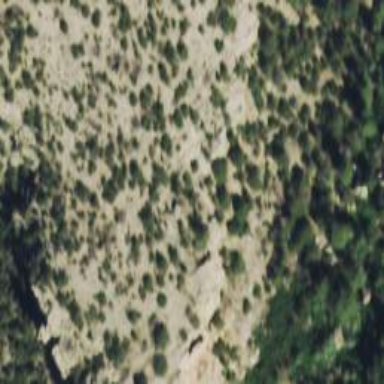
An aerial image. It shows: Cliff in nature.